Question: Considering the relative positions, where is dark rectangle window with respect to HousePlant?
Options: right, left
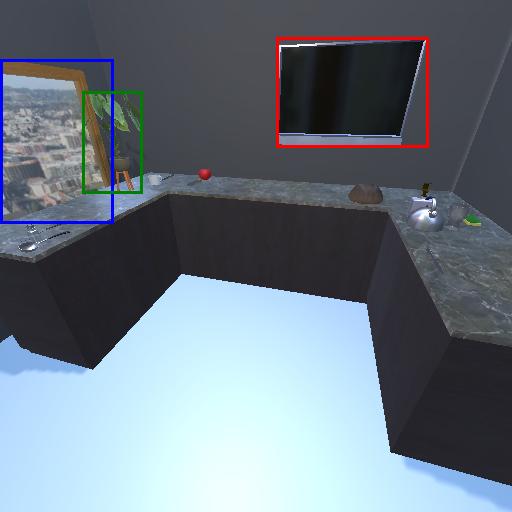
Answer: right